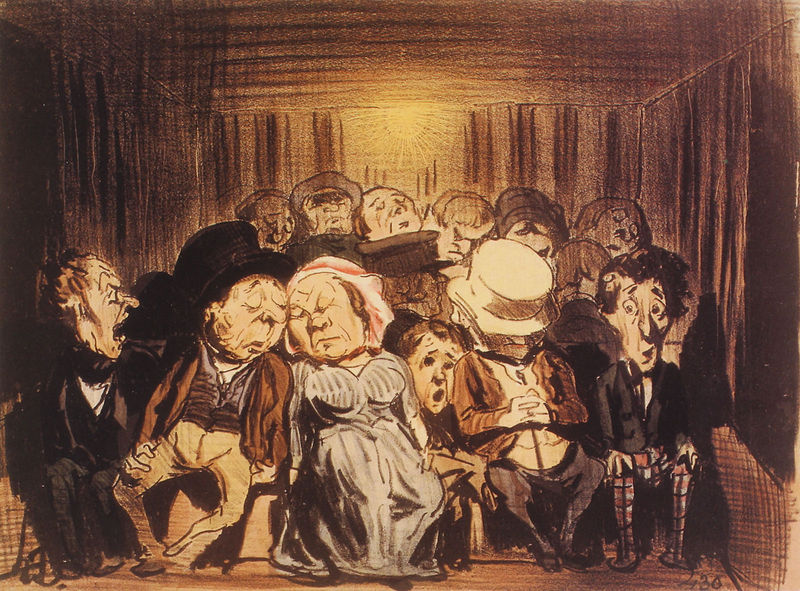
Titel: Eisenbahn-Vergnügen. Ausflugszug um 2 Uhr morgens
Künstler: Honoré Daumier
Institution: Wien, Graphische Sammlung Albertina
Schlagwörter: dunkel, menschen, frau, kariert, köpfe, licht, raum, zylinder, vorhang, publikum, theater, schlafen, karikatur, langeweile, staunen, zorn, ärger, aufregen